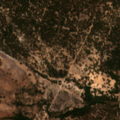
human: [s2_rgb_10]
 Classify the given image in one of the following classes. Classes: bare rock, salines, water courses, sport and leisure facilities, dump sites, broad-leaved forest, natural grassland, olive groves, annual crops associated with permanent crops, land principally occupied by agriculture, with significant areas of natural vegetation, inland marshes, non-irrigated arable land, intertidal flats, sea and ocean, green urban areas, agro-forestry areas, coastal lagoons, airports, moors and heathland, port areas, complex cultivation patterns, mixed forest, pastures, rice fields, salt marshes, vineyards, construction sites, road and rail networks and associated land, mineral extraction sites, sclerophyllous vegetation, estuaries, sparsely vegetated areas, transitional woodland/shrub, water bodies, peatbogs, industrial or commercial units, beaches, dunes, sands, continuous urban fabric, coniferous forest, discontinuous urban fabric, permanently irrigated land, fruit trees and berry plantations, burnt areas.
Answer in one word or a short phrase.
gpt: agro-forestry areas, broad-leaved forest, coniferous forest